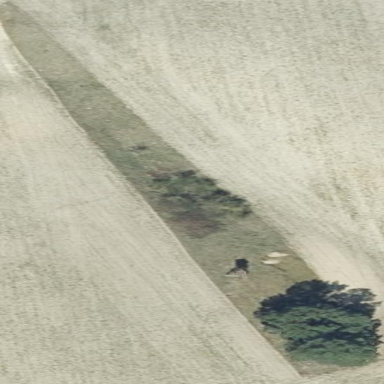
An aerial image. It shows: Patch of scrub vegetation.